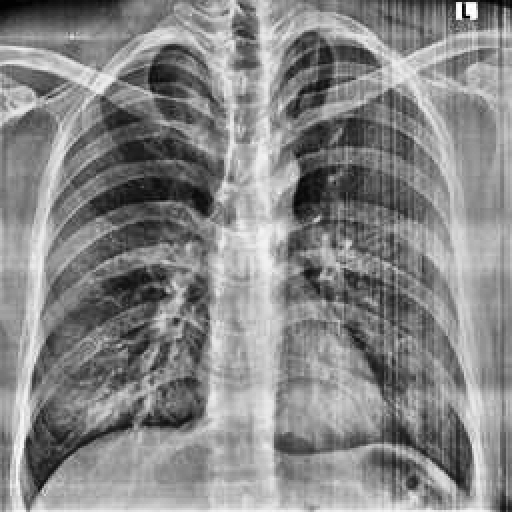
Finding: NORMAL